Interaction volume radius: 5 \u00c5
Interaction volume height: 35 \u00c5
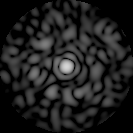
Disorder parameter: 0.8008